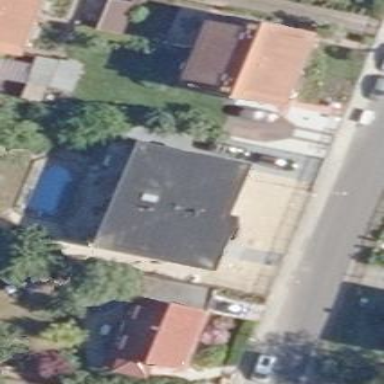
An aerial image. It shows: Simple house.